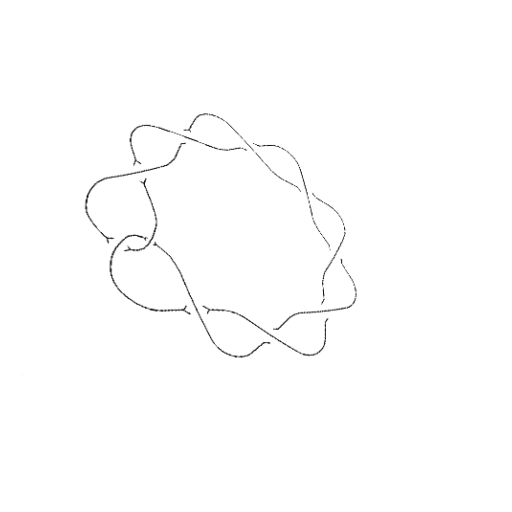
Crossing number: 10